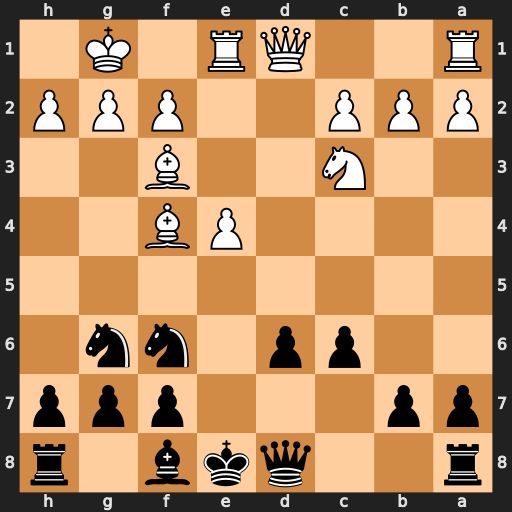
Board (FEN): r2qkb1r/pp3ppp/2pp1nn1/8/4PB2/2N2B2/PPP2PPP/R2QR1K1
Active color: b
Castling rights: kq
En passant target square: -
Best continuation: Nxf4